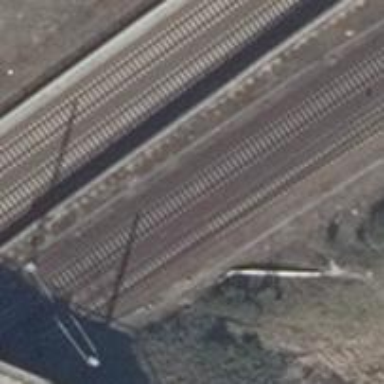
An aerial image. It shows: Railway junction.